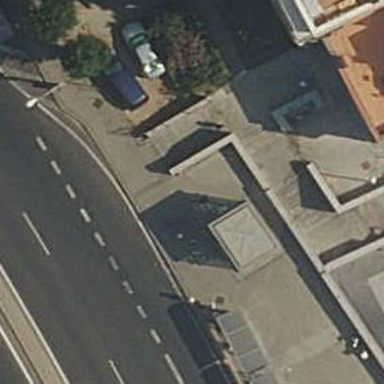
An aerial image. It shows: Set of steps on the road.